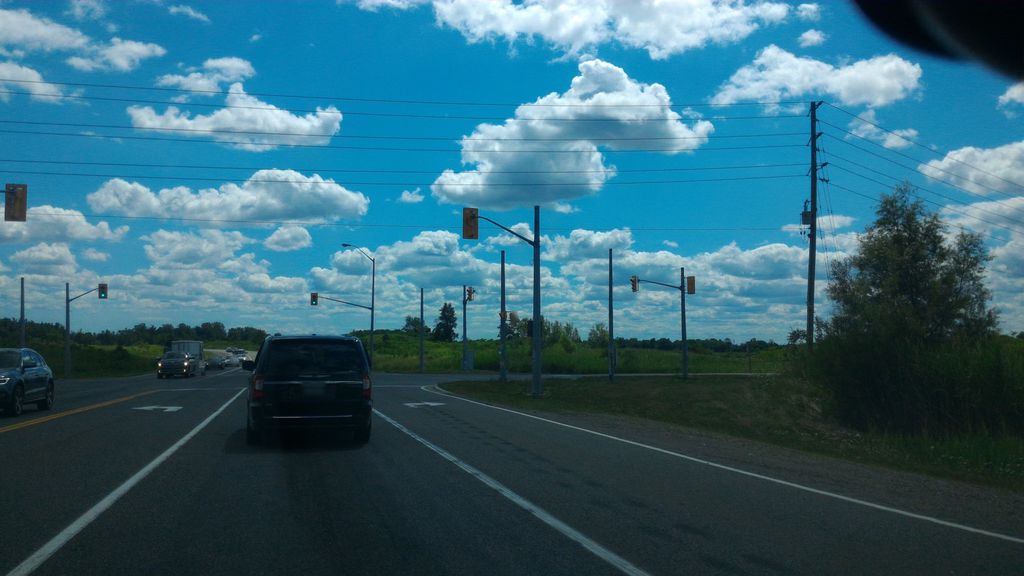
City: hamilton